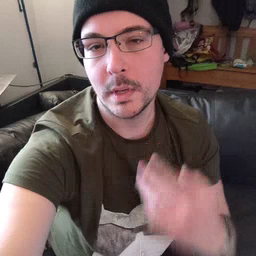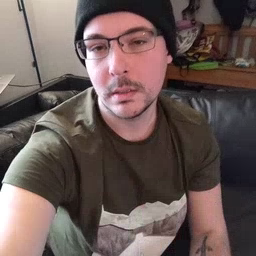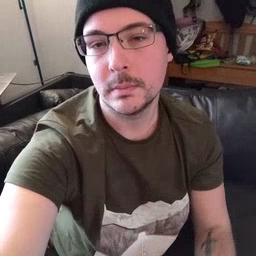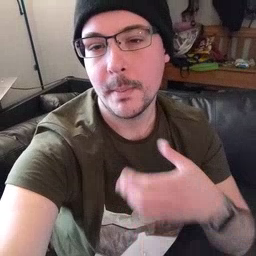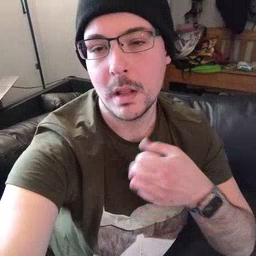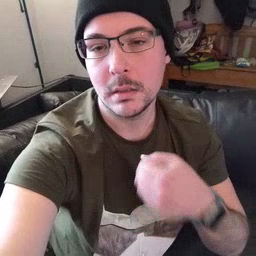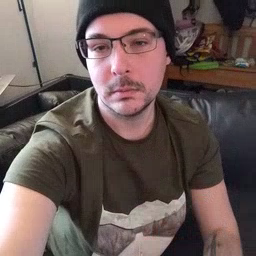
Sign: milk